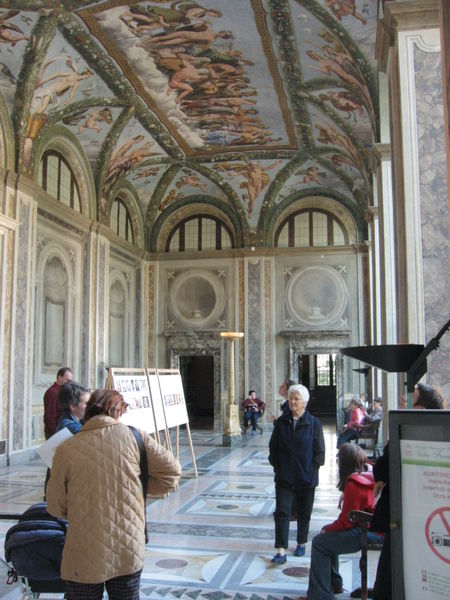
Titel: Loggia der Psyche, Villa Farnesina
Künstler: Baldassare Peruzzi
Standort: Rom, Villa Farnesina (EU - I - Latium)
Schlagwörter: blau, gemälde, haut, nackt, wolken, grün, menschen, bunt, fenster, lampe, licht, marmor, raum, stuhl, blüten, rot, schloss, malerei, alt, architektur, innenraum, kirche, boden, decke, pflanzen, kreis, rund, engel, ranken, bogen, türen, besucher, pilaster, saal, rundbogen, verzierung, galerie, halle, foto, fotografie, bögen, gewölbe, palast, viele, fliesen, mosaik, kunst, mythologie, girlanden, tore, deckengemälde, museum, kinderwagen, lamoe, fot, deckenmalerei, kriche, eingangshalle, touristen, tafeln, infotafel, aufsteller, plakar